Question: I'm very new to JQueryMobile and the web in general.
How can I position a button constraints to the right which fills the height of the screen.
Here is an illustration of what I want to achieve :

All content (logo + text) should be in the '<div data-role="content">', (or maybe not?). Once again I'm very new to this platform.
Any idea on how to do this ?
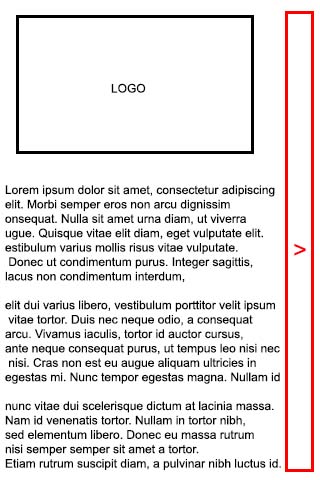
Answer: Working example: <URL>
'''
<!DOCTYPE html>
<html>
<head>
<title>jQM Complex Demo</title>
<meta name="viewport" content="width=device-width; initial-scale=1.0; maximum-scale=1.0; minimum-scale=1.0; user-scalable=no; target-densityDpi=device-dpi"/>
<link rel="stylesheet" href="http://code.jquery.com/mobile/1.2.0/jquery.mobile-1.2.0.min.css" />
<script src="http://code.jquery.com/mobile/1.2.0/jquery.mobile-1.2.0.min.js"></script>
</head>
<body>
<div data-role="page" id="index">
<div data-theme="a" data-role="header">
<h3>
First Page
</h3>
<a href="#second" class="ui-btn-right">Next</a>
</div>
<div data-role="content">
<fieldset class="container_12">
<div class="grid_11">
Put your content here
</div>
<div class="grid_1"><a data-role="button" id="custom-btn">></a></div>
</fieldset>
</div>
<div data-theme="a" data-role="footer" data-position="fixed">
</div>
</div>
</body>
</html>
'''
'''
$(document).on('pageshow', '#index', function(){
//Remove button corners
$("#custom-btn").buttonMarkup({corners: false });
// Set content height to full availabe, normaly content will only be high as its content
$('[data-role="content"]').height(getRealContentHeight());
// horizontaly center button text
$('.ui-btn-inner').css({
position:'absolute',
top: (getRealContentHeight() - $('.ui-btn-inne').outerHeight())/2
});
});
// Used to determine real availabe content size
function getRealContentHeight() {
var header = $.mobile.activePage.find("div[data-role='header']:visible");
var footer = $.mobile.activePage.find("div[data-role='footer']:visible");
var content = $.mobile.activePage.find("div[data-role='content']:visible:visible");
var viewport_height = $(window).height();
var content_height = viewport_height - header.outerHeight() - footer.outerHeight();
if((content.outerHeight() - header.outerHeight() - footer.outerHeight()) <= viewport_height) {
content_height -= (content.outerHeight() - content.height());
}
return content_height - 1;
}
'''
'''
/* remove content padding */
.ui-content {
padding: 0 !important;
}
#custom-btn {
margin: 0 0 !important;
height: 99.7%;
width: 100%;
}
/* Set grid height to be full 100% of content height */
.container_12, .grid_1, .grid_11 {
height: 100% !important;
}
'''
Additional frameworks:
<URL> - Used as a better 3rd party grid then official jQuery mobile one. We need it to move button to the right side.